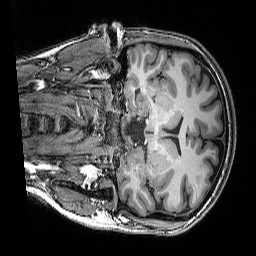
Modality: T1w
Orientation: coronal
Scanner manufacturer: siemens
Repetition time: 2.25 s
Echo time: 0.00418 s